Field crop: maize
Growth stage: 2
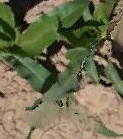
Species: maize